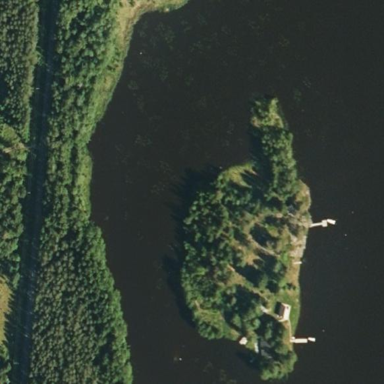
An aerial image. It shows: Islet covered with woodland.